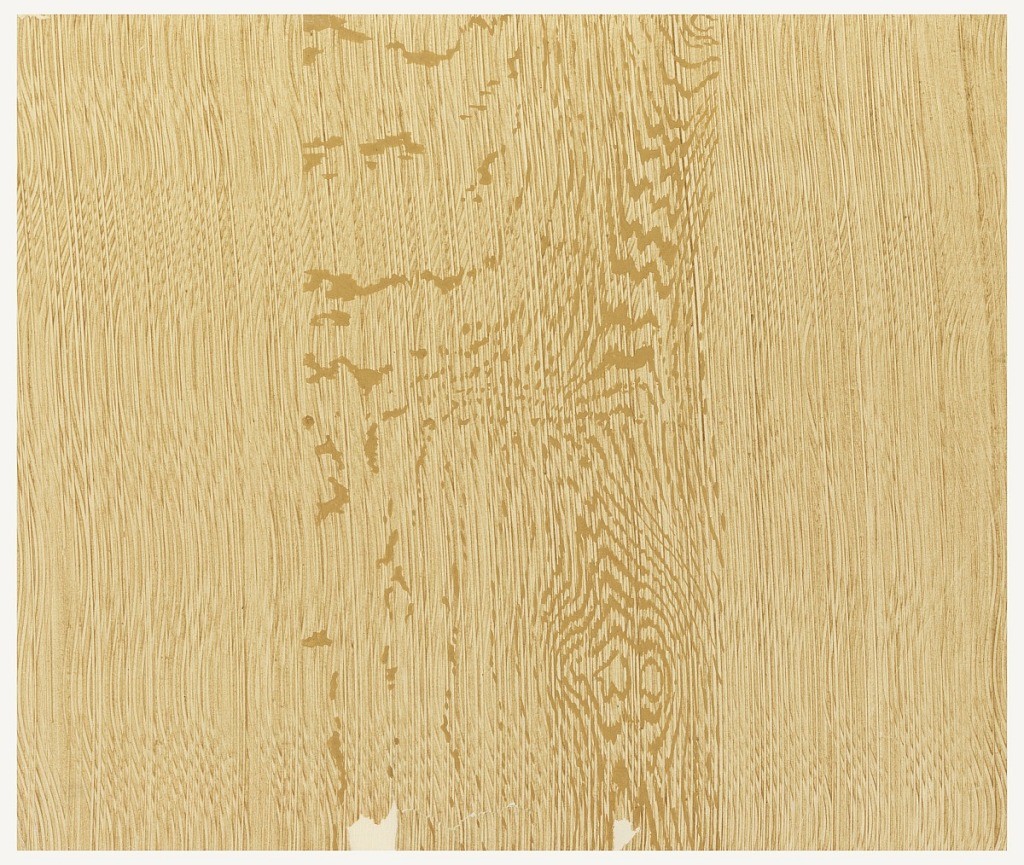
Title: Sidewall
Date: ca. 1850
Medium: Oil colors
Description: Simulated wood graining. Printed in oil color on white paper.